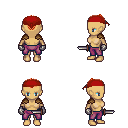
a pixel art fantasy rpg character, female body template, human, tanned skin, leather shoulder armor, magenta pants, red short mohawk hairstyle, red bandana, metal gloves, dagger, four views (front, back, left, right), 2x2 character sprite sheet, small pixel art, hard edges, no anti-aliasing